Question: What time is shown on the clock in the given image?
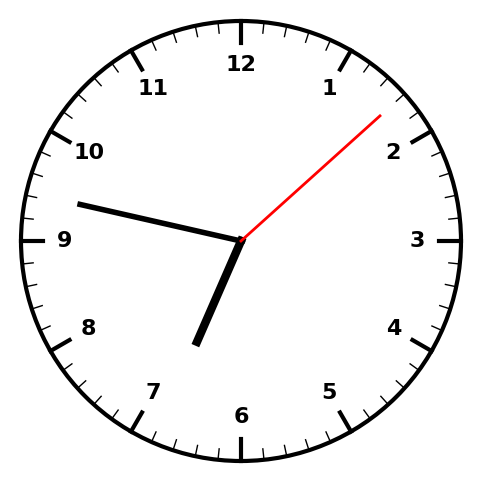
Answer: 06:47:08